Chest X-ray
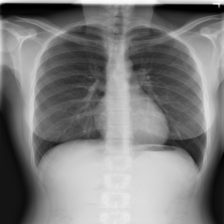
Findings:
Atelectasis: negative
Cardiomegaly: negative
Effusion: negative
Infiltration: negative
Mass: negative
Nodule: negative
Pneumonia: negative
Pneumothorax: negative
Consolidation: negative
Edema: negative
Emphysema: negative
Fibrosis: negative
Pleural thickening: negative
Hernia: negative